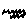
Label: zigzag